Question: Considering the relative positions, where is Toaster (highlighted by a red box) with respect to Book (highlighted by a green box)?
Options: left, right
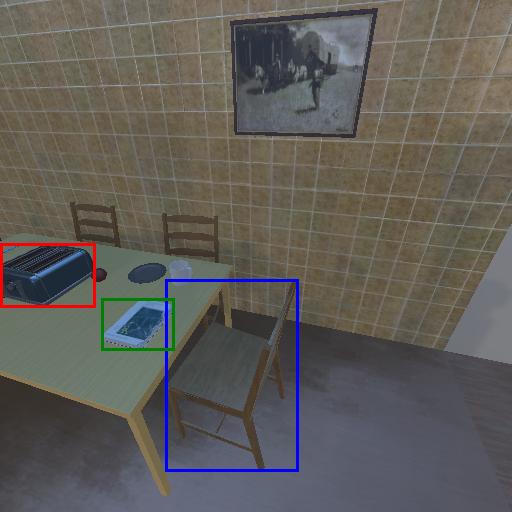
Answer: left